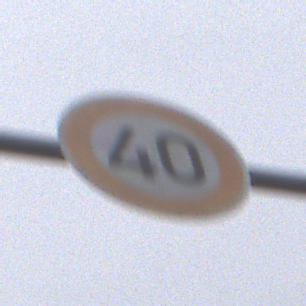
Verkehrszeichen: Geschwindigkeit40
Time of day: Midday
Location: Outdoor (Nature)
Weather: Overcast
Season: NotSpecified
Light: Natural